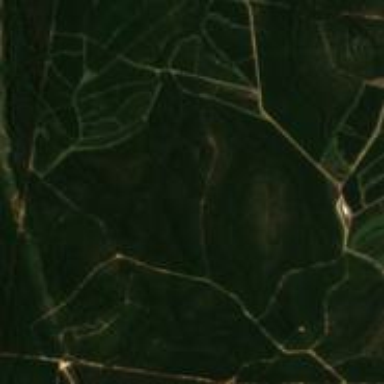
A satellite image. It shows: Forest area.